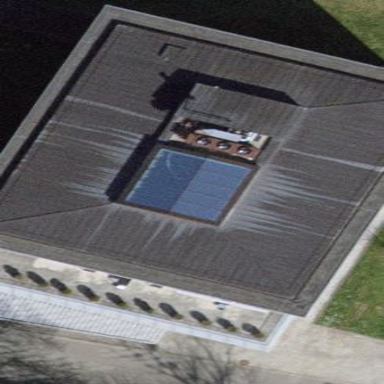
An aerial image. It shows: Commercial building.